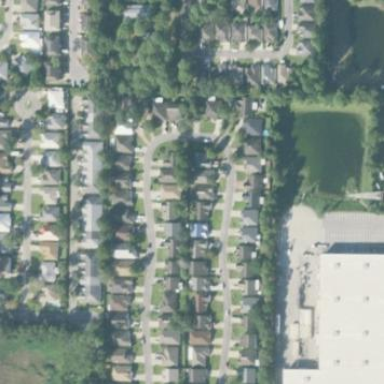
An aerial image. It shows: This residential area consists of single-family homes.